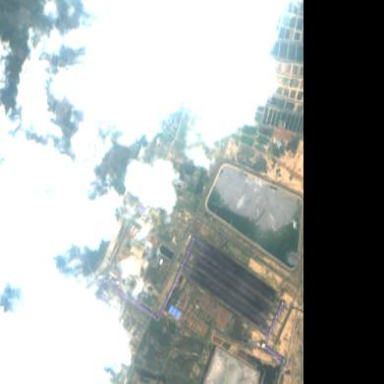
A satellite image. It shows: Industrial area with coal power plant.